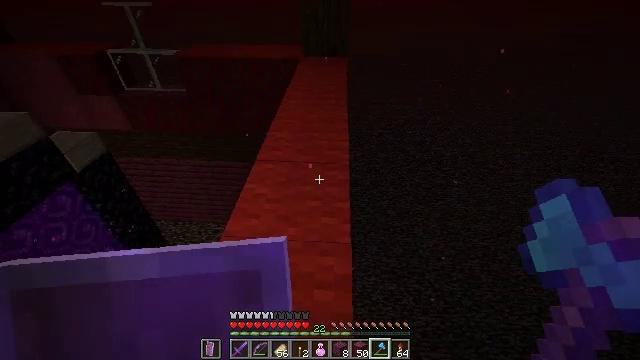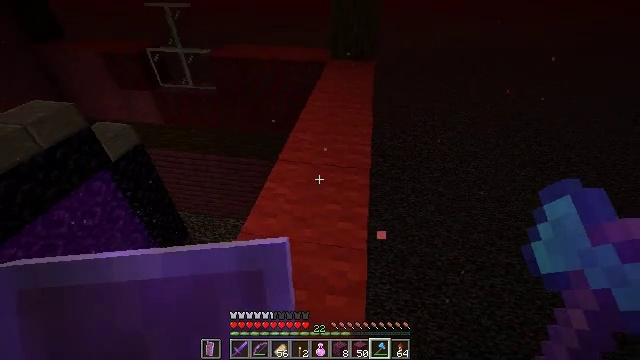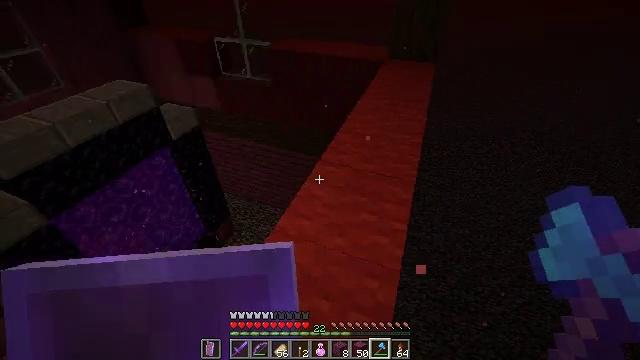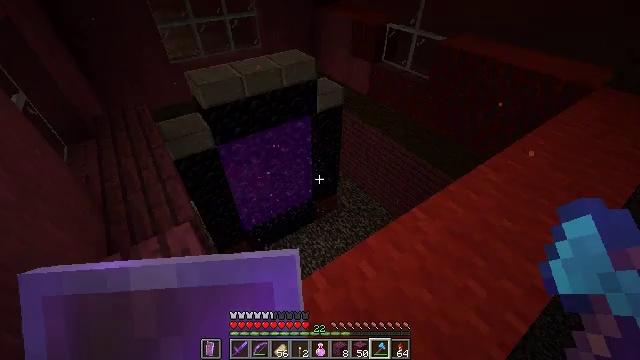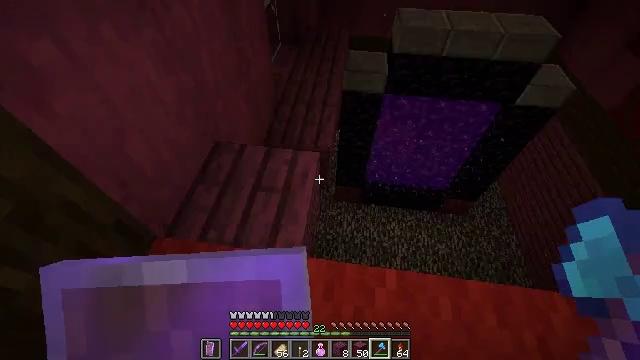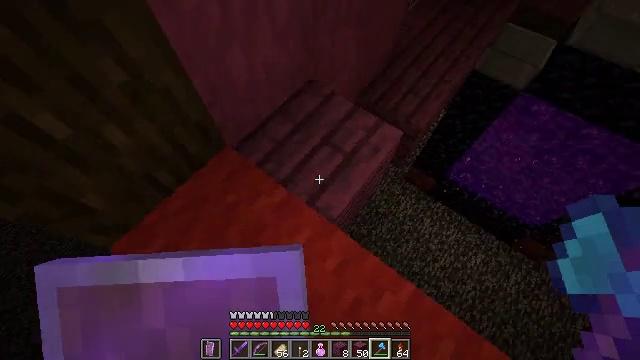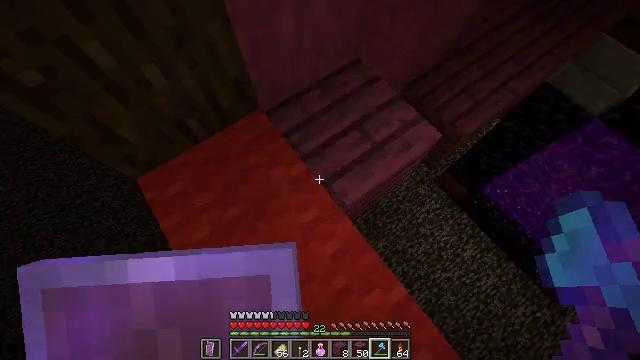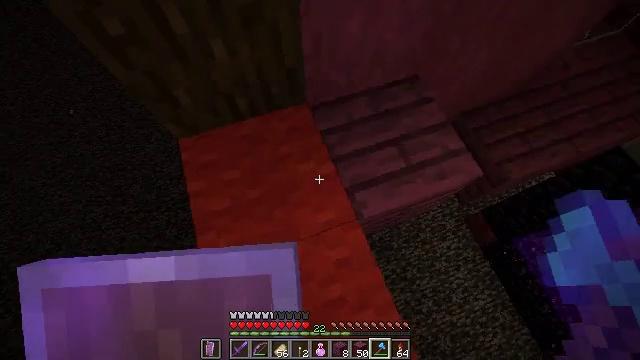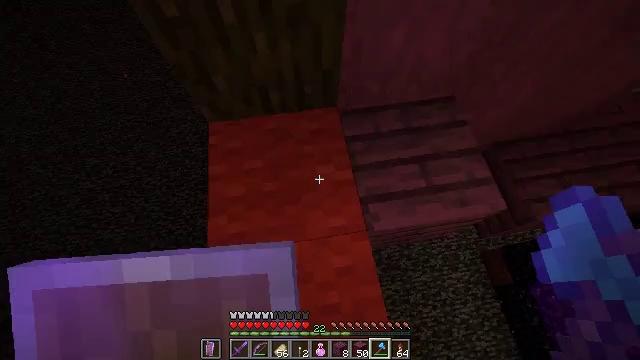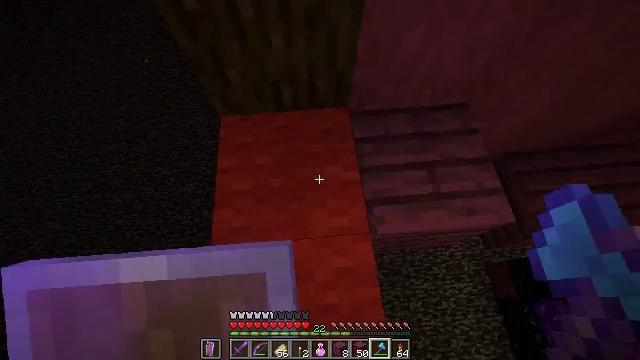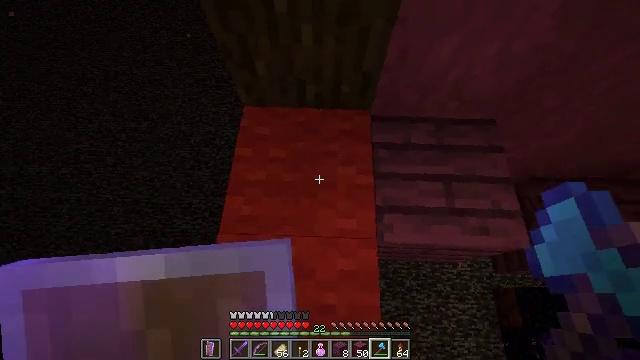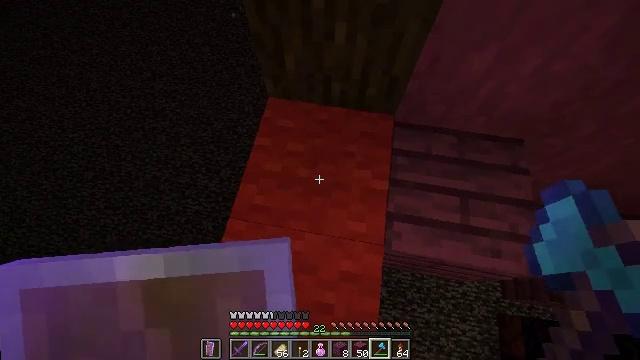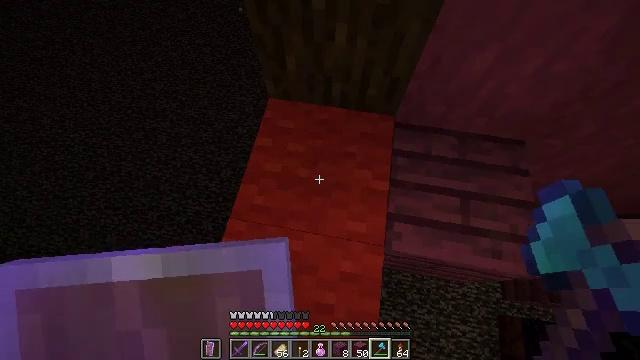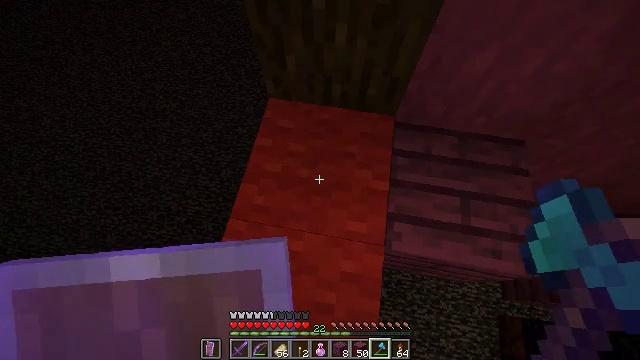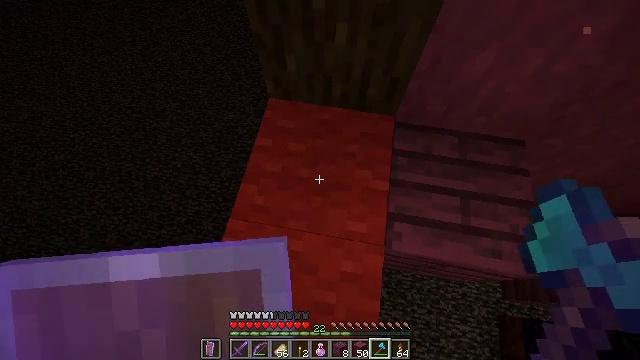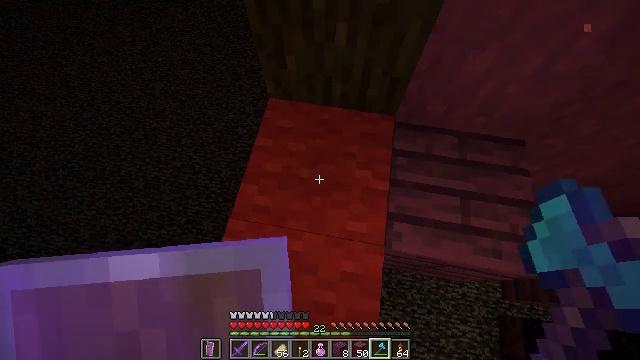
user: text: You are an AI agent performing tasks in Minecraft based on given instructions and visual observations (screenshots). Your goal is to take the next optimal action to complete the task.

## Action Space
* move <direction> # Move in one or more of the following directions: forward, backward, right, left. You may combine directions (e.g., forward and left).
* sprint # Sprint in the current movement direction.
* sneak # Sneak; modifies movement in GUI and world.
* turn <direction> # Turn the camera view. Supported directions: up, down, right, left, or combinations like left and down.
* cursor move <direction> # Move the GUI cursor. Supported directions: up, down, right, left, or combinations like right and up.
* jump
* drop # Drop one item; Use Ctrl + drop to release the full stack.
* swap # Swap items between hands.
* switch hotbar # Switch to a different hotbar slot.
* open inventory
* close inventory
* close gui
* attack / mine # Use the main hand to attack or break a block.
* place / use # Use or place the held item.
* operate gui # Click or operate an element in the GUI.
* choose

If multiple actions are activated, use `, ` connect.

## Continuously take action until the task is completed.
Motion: motion action
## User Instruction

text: Attack the red carpet to pick it up.
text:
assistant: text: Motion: move forward, turn left
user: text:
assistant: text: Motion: move forward, turn left
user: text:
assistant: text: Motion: move forward, turn left and down
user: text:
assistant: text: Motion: move forward, turn left and down
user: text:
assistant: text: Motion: turn left and down
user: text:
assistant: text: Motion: turn left and down
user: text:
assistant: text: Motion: turn left
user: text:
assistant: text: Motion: turn left and up
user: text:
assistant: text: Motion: turn left
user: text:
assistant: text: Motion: turn left
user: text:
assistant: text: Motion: turn left
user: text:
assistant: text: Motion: no_op
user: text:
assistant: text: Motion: no_op
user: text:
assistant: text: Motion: no_op
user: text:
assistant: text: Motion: no_op
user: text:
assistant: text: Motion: no_op
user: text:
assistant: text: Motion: no_op
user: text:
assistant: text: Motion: no_op
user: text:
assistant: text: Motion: no_op
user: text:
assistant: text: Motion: attack / mine
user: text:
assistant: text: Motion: attack / mine
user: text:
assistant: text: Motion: attack / mine
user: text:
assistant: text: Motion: attack / mine
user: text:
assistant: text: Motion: no_op
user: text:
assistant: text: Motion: no_op
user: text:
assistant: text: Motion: no_op
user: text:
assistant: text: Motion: no_op
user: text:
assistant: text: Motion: no_op
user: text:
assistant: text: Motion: no_op
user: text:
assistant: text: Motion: no_op